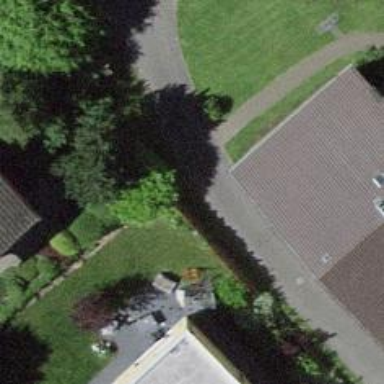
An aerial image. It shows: Footway with cobblestone surface.